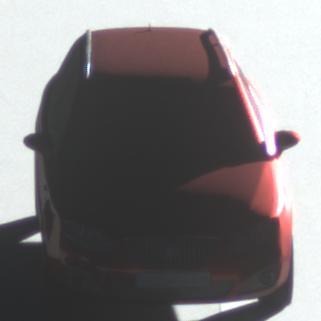
Make: SEAT
Model: Exeo ST 1.6
Detailed model: Exeo (3R) ST
Model produced from: 2010/05
Model produced until: 2010/08
Doors: 5
Color: red
Road condition: dry road
Daytime: sunrise or sunset
Contrast: high contrast